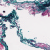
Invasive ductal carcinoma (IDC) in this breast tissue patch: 0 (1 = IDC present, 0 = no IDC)